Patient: sex M, age 48
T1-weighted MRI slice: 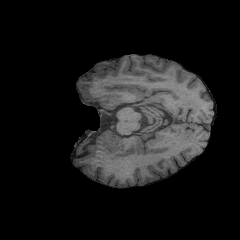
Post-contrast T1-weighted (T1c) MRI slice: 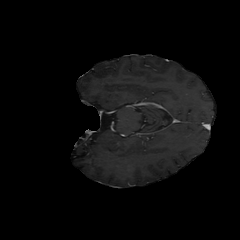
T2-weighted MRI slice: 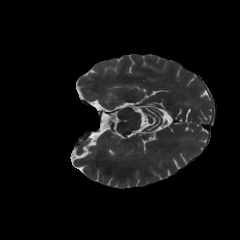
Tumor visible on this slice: no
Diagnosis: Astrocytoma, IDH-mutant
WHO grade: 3